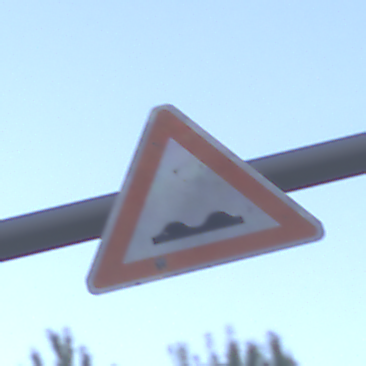
Verkehrszeichen: UnebeneFahrbahn
Umgebung: Outdoor, Urban
Tageszeit: SunriseSunset
Wetter: Clear
Licht: Natural
Jahreszeit: NotSpecified
Kontrast: LowContrast